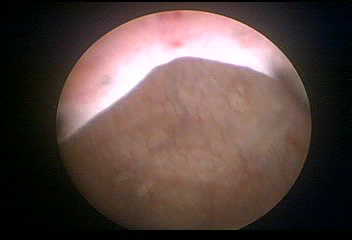
Modality: WLC
Class: Normal mucosa
Bladder cancer association: No